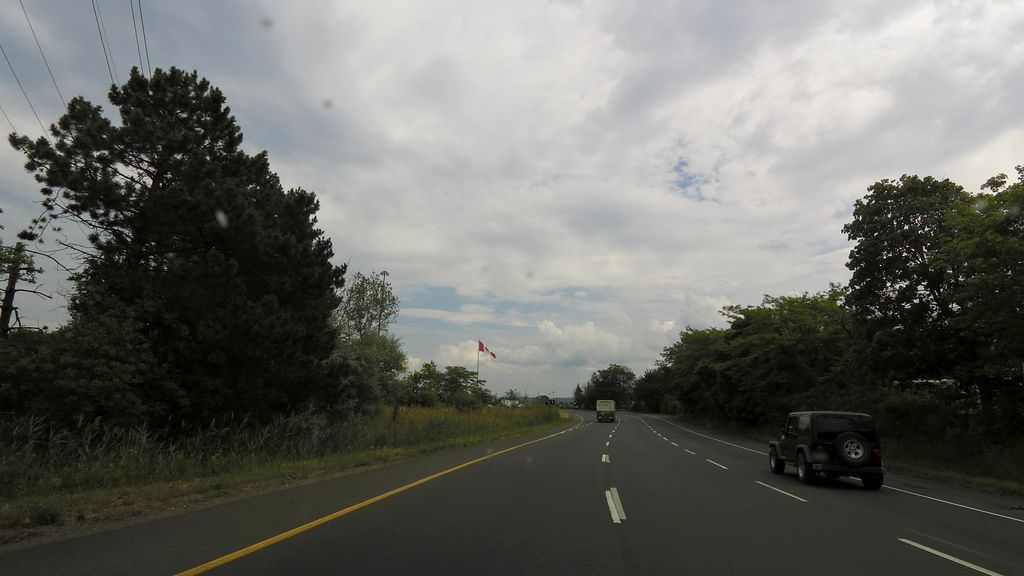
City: hamilton